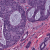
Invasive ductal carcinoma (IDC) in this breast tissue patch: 1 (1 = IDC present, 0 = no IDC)